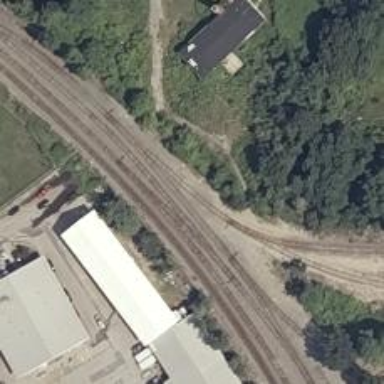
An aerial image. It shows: Rail spur service.